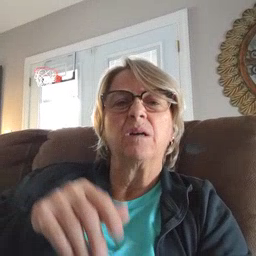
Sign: yucky